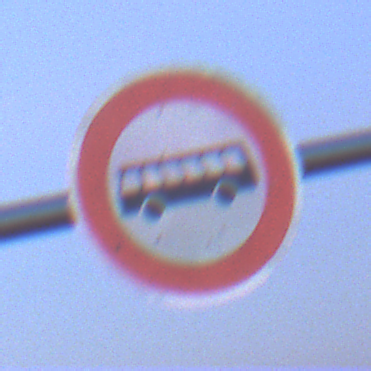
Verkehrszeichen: VerbotKraftomnibusse
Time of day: SunriseSunset
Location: Outdoor (Nature)
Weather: Clear
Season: NotSpecified
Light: Natural